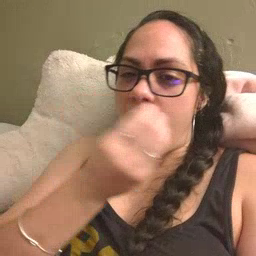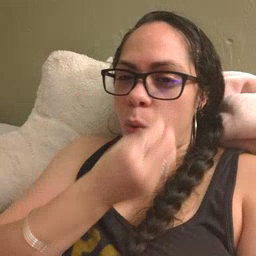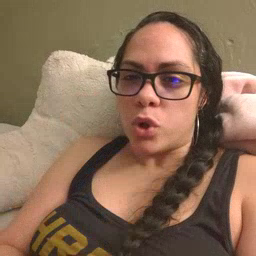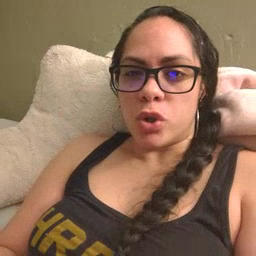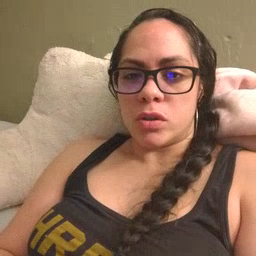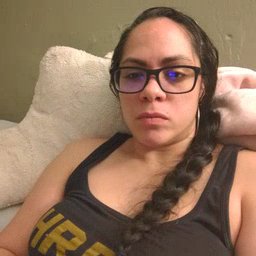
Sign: flower